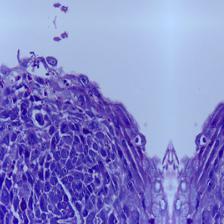
Diagnosis: OSCC